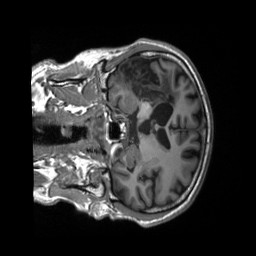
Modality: T1w
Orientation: coronal
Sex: male
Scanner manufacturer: siemens
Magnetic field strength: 3 T
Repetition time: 2.3 s
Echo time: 0.00226 s